Question: I am searching for a tool on web but didnt got any success their at all. I want to have something like upload and preview the image as background as repeated one or any other alternative...
I have this sample:

How can I preview and cut the image as a as repeated one. Is it possible in Photoshop or in some similiar products?
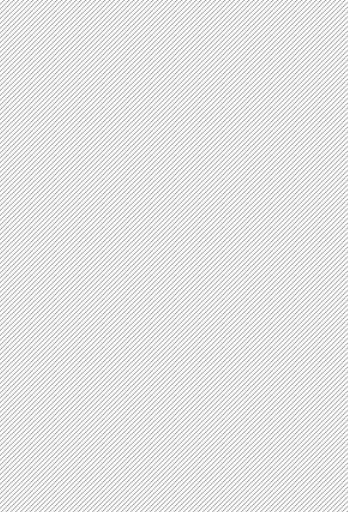
Answer: The trick i have recovered is crop a part of the image in a big canvas of Photoshop and then making the deuplicate copies of the layers...
If the image seems like irregular it means the cropped image is wrong so you have to change with a other or larger part of the image...
If it is regular and doesn't cut at the side onto the edge, it means image is perfect making background repeated...
Thanks...